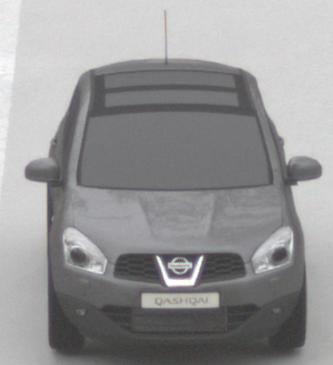
Make: Nissan
Model: Qashqai 1.6
Detailed model: Qashqai (J10)
Model produced from: 2010/03
Model produced until: 2010/08
Doors: 5
Color: gray
Road condition: dry road
Daytime: midday
Contrast: low contrast